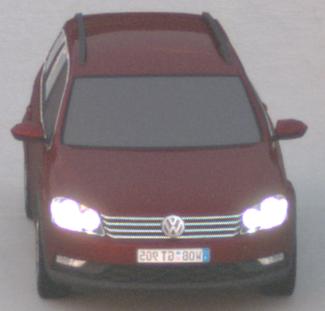
Make: VW
Model: Passat Alltrack 1.8 TSI
Detailed model: Passat (B7) Alltrack
Model produced from: 2012/03
Model produced until: 2013/06
Doors: 5
Color: red
Road condition: dry road
Daytime: sunrise or sunset
Contrast: medium contrast